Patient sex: M
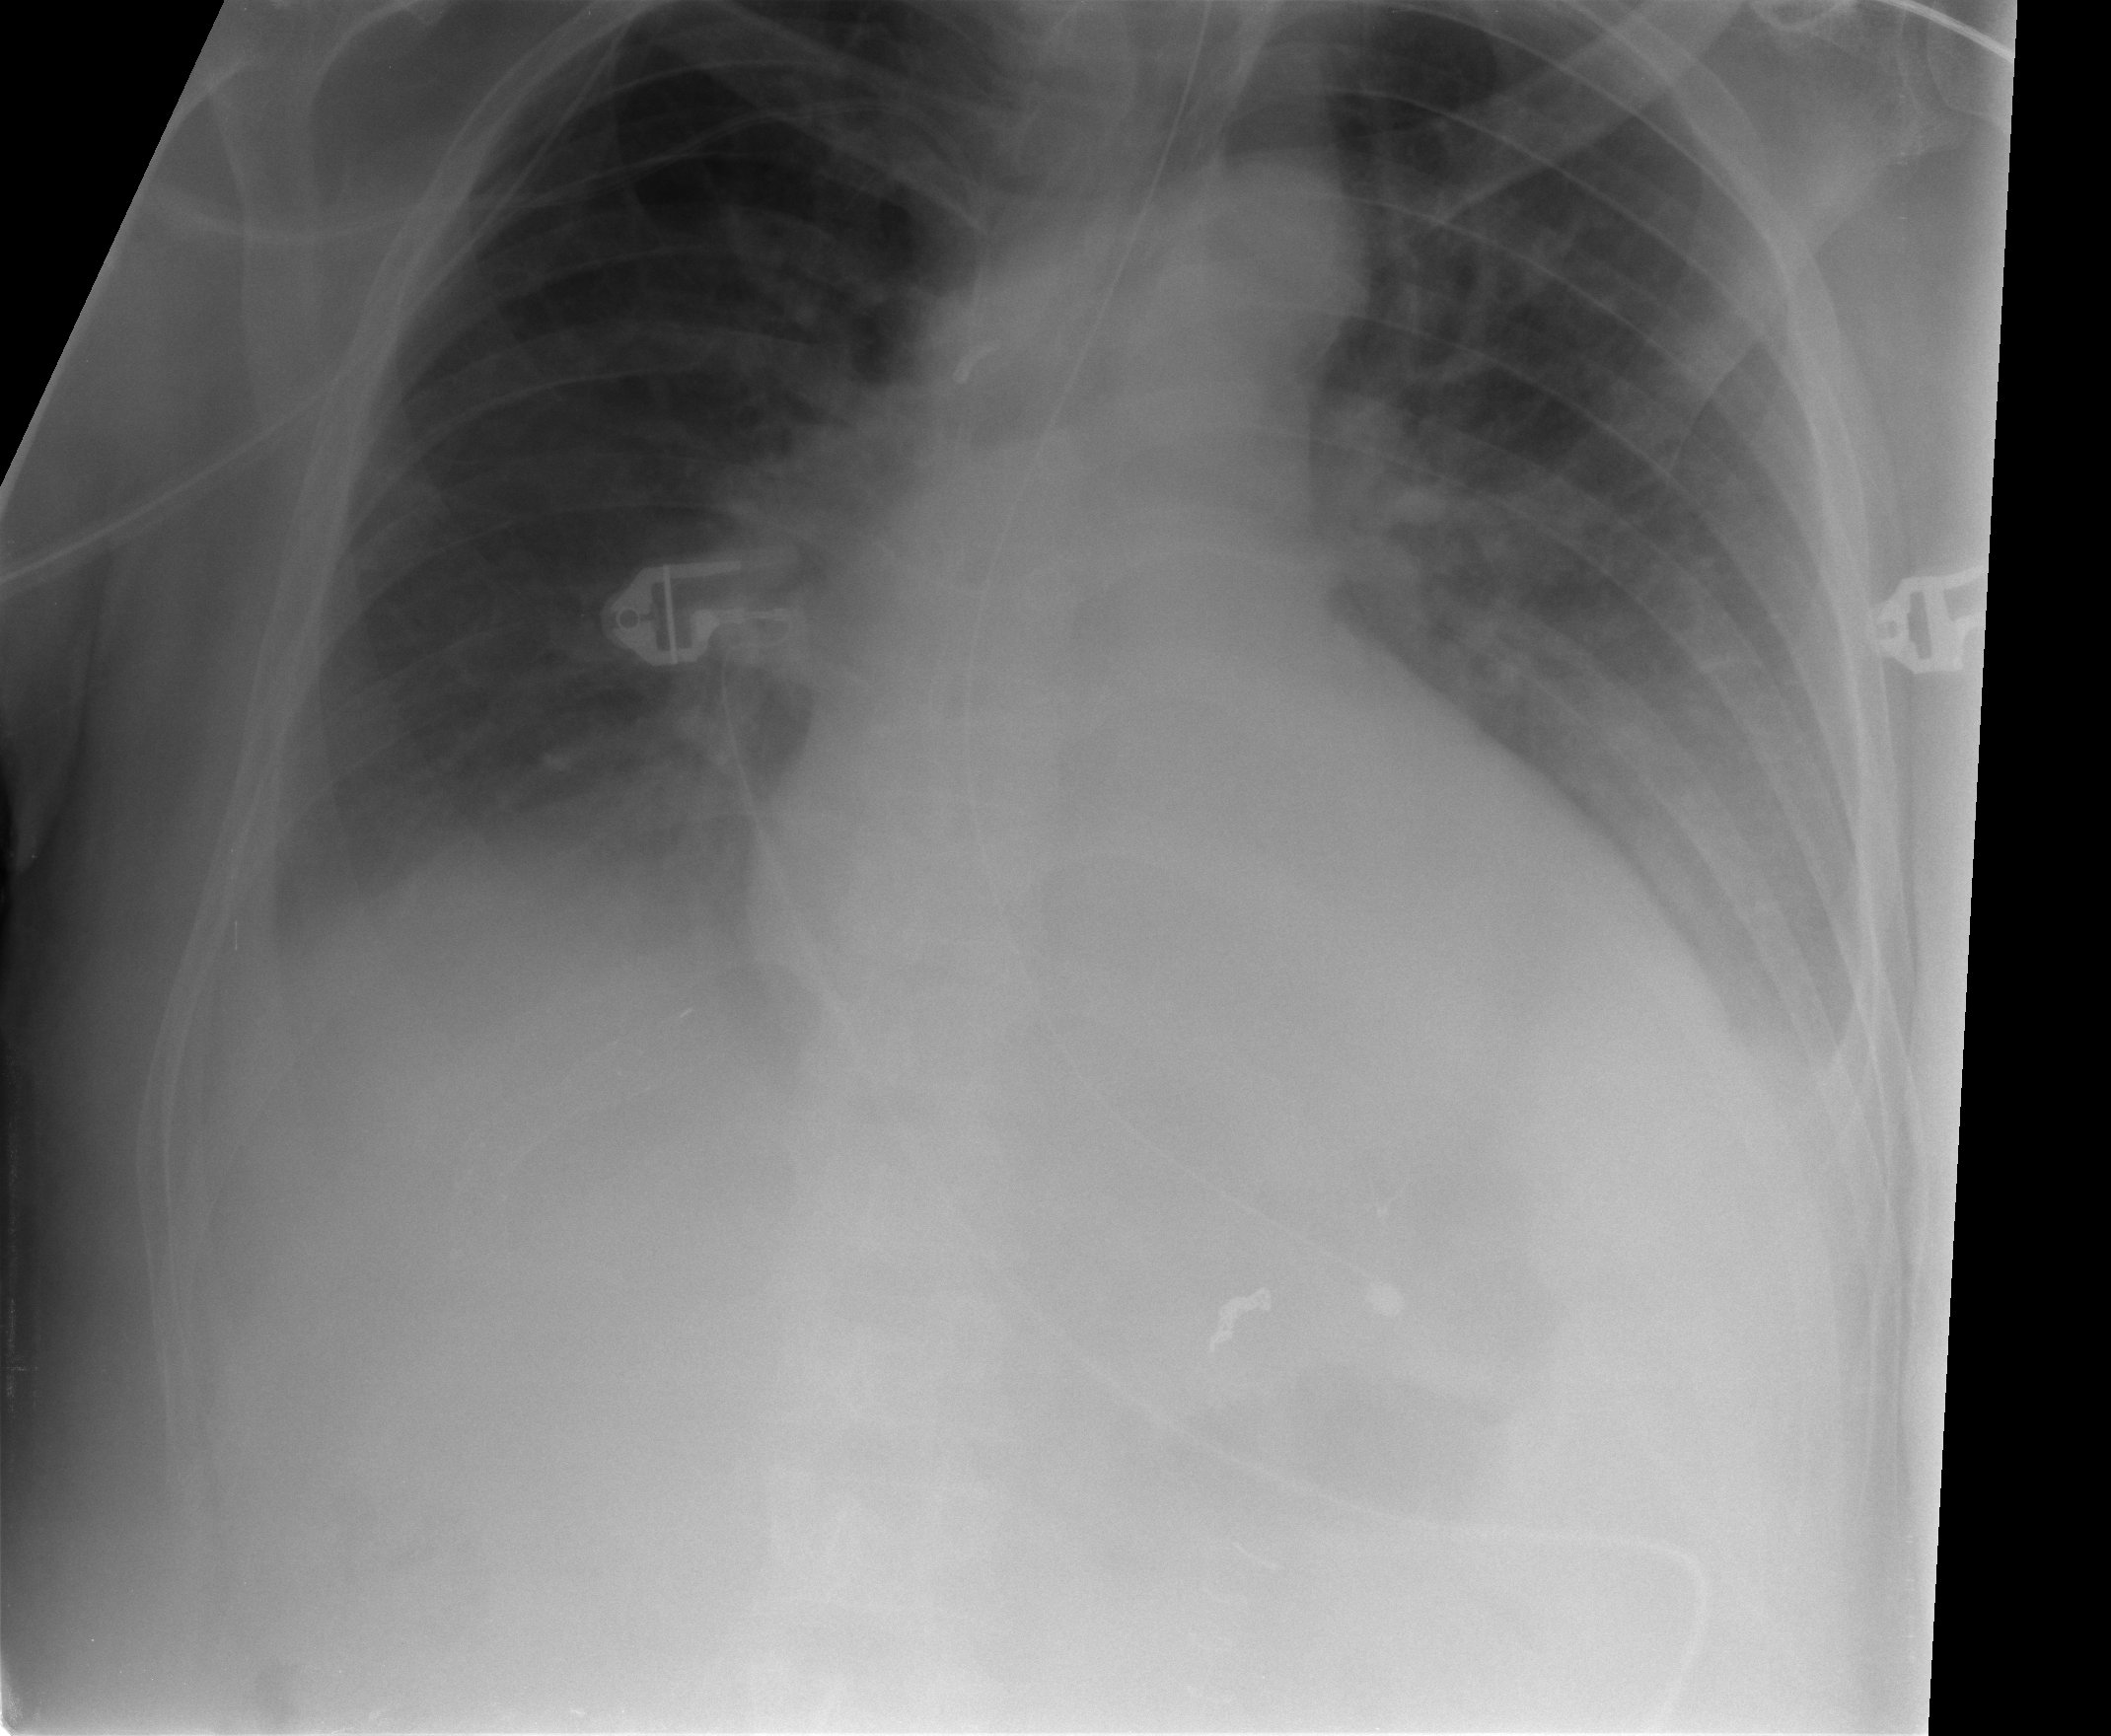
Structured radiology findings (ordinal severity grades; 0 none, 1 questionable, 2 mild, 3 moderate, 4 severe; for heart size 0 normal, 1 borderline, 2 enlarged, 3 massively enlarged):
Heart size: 2
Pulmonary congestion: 2
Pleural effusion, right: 2
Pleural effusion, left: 2
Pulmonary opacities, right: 1
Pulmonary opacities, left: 1
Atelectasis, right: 2
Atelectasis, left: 2